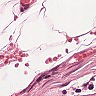
Metastatic tissue present: no